Question: I need to start a new activity by clicking on a 'TextView'.
My code:
'''
txtFirst = (TextView) findViewById(R.id.textView3);
txtFirst.setOnClickListener(new OnClickListener() {
public void onClick(View v) {
if (indTxt == 3) {
Intent intent = new Intent (this, ActSecond.class);
startActivity(intent);
}
}
});
'''
I pressed ++, but Eclipse displays the following error:

On this line:
'''
Intent intent = new Intent (this, ActSecond.class);
startActivity(intent);
'''
after:
'''
super.onCreate(savedInstanceState);
setContentView(R.layout.main);
'''
Then all is good...
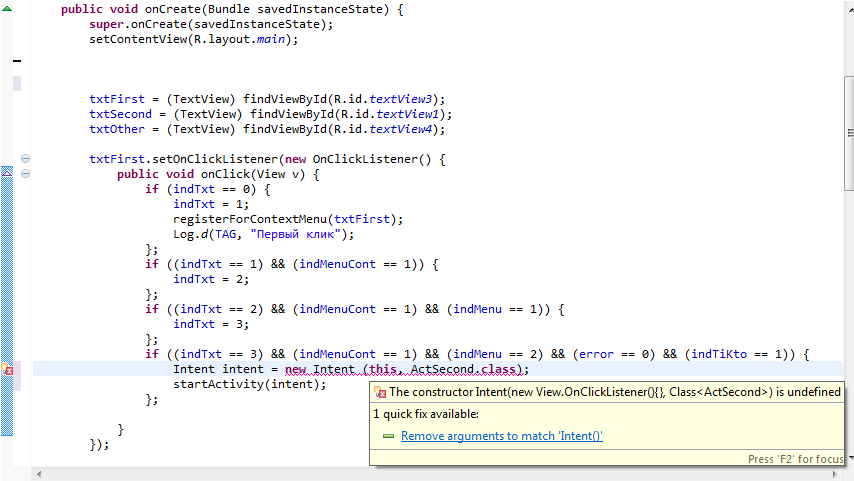
Answer: Pass Current Activity or Application Context instead of any View Context as first parameter to Intent Constructor (Currently by using 'this' you are trying to passing View Context to Intent Constructor) as :
'''
Intent intent = new Intent (Current_Activity.this, ActSecond.class);
startActivity(intent);
'''
instead of
'''
Intent intent = new Intent (this, ActSecond.class);
startActivity(intent);
'''